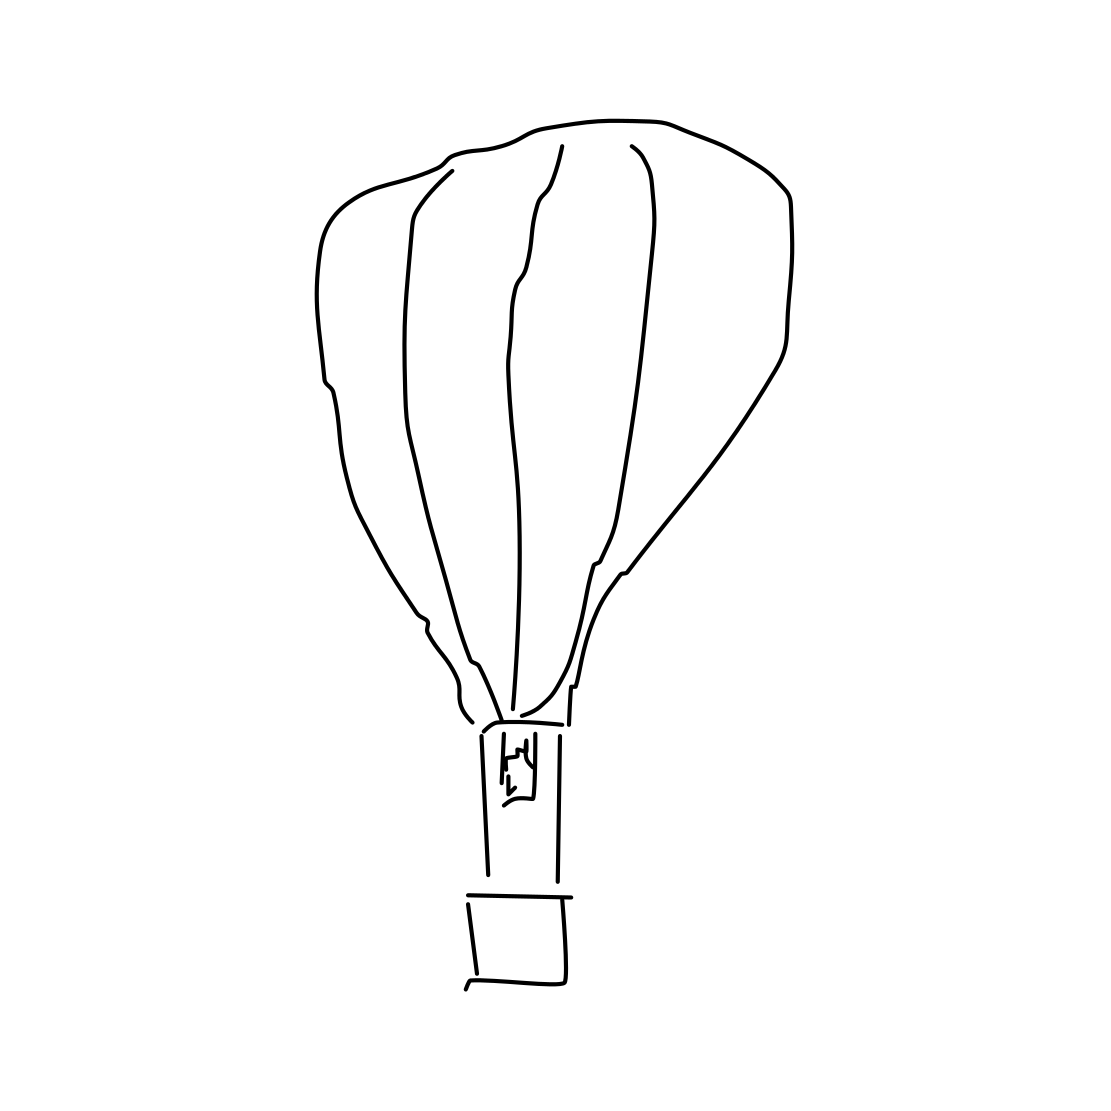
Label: hot air balloon